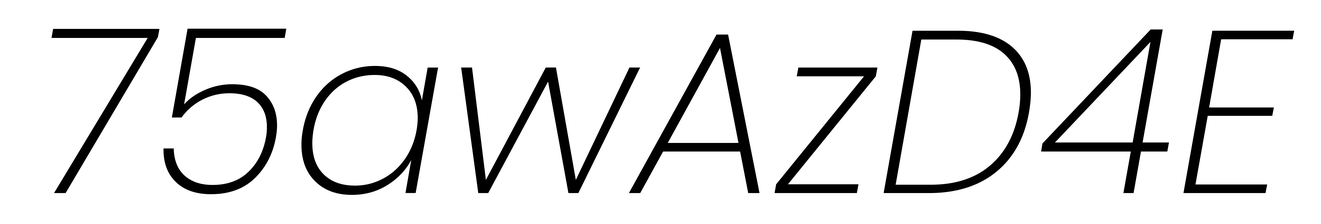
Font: Poppins-ExtraLightItalic